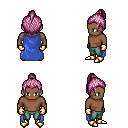
a pixel art fantasy rpg character, male body template, human, dark skin, blue cape, teal pants, pink short topknot hairstyle, gold gloves, gold boots, four views (front, back, left, right), 2x2 character sprite sheet, small pixel art, hard edges, no anti-aliasing